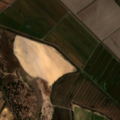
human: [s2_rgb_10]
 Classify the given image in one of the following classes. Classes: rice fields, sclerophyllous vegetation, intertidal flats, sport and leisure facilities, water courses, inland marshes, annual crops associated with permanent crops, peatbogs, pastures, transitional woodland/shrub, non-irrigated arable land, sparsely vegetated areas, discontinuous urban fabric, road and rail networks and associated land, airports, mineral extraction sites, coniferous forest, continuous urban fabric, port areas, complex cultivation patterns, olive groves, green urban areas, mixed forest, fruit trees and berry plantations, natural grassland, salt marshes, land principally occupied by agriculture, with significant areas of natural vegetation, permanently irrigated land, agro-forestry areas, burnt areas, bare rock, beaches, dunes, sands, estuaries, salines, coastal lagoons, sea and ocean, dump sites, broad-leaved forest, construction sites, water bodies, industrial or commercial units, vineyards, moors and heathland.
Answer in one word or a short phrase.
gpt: permanently irrigated land, rice fields, pastures, complex cultivation patterns, transitional woodland/shrub